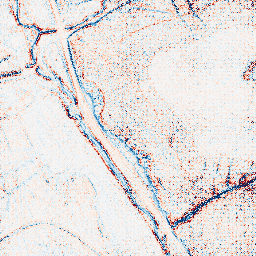
Category: classical
Decomposition family: uniform
Decomposition parameters: size: 5
Upsampling method: regularized
Upsampling parameters: scale: 4
lambda_reg: 0.1
Upsampling scale: 4